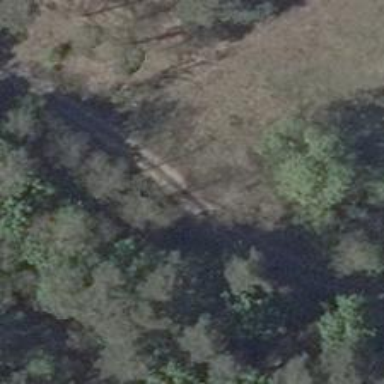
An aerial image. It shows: Sandy track with grade3 tracktype.